Interaction volume radius: 5 \u00c5
Interaction volume height: 30 \u00c5
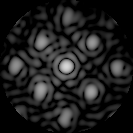
Disorder parameter: 0.2806